Question: I am using 'TableLayout' and Some 'TableRow' elements has 'ListView' inside. Until I load data in 'ListView' All Items in 'TableRow' works fine. As Data has been loaded in 'ListViews' 'layout_width' 'match_parent' and 'fill_parent' stops working.
Note: In this Question I am asking about 'layout_width' issue. My 'layout_height' is working great and also I don't have 'scrolling' issue.
Following is the XML of my Layout.
'''
<?xml version="1.0" encoding="utf-8"?>
<ScrollView xmlns:android="http://schemas.android.com/apk/res/android"
android:id="@+id/sv"
android:layout_width="match_parent"
android:layout_height="match_parent"
android:layout_alignParentLeft="true"
android:layout_alignParentTop="true" >
<TableLayout
android:layout_width="match_parent"
android:layout_height="wrap_content" >
<TableRow
android:id="@+id/tr_lbl_topSongs"
android:layout_width="match_parent"
android:layout_height="wrap_content"
android:background="@color/app_orange"
android:padding="5dp" >
<TextView
android:id="@+id/tv_lbl_topSongs"
android:layout_width="wrap_content"
android:layout_height="wrap_content"
android:text="Top Songs"
android:textAppearance="?android:attr/textAppearanceSmall"
android:textColor="@color/app_white" />
</TableRow>
<TableRow
android:id="@+id/tr_content_topSongs"
android:layout_width="match_parent"
android:layout_height="wrap_content" >
<ListView
android:id="@+id/lv_topSongs"
android:layout_width="match_parent"
android:layout_height="wrap_content" >
</ListView>
</TableRow>
<TableRow
android:id="@+id/tr_viewMore_topSongs"
android:layout_width="match_parent"
android:layout_height="wrap_content"
android:layout_gravity="center_horizontal|center_vertical"
android:background="@color/app_offwhite"
android:gravity="center_horizontal|center_vertical"
android:padding="5dp" >
<TextView
android:id="@+id/tv_viewMore_topSongs"
android:layout_width="wrap_content"
android:layout_height="wrap_content"
android:text="View More"
android:textAppearance="?android:attr/textAppearanceSmall"
android:textColor="@color/app_gray" />
</TableRow>
<TableRow
android:id="@+id/tr_lbl_topVideos"
android:layout_width="match_parent"
android:layout_height="wrap_content"
android:background="@color/app_orange"
android:padding="5dp" >
<TextView
android:id="@+id/tv_lbl_topVideos"
android:layout_width="wrap_content"
android:layout_height="wrap_content"
android:text="Top Videos"
android:textAppearance="?android:attr/textAppearanceSmall"
android:textColor="@color/app_white" />
</TableRow>
<TableRow
android:id="@+id/tr_content_topVideos"
android:layout_width="match_parent"
android:layout_height="wrap_content" >
<ListView
android:id="@+id/lv_topVideos"
android:layout_width="match_parent"
android:layout_height="wrap_content" >
</ListView>
</TableRow>
<TableRow
android:id="@+id/tr_viewMore_topVideos"
android:layout_width="match_parent"
android:layout_height="wrap_content"
android:layout_gravity="center_horizontal|center_vertical"
android:background="@color/app_offwhite"
android:gravity="center_horizontal|center_vertical"
android:padding="5dp" >
<TextView
android:id="@+id/tv_viewMore_topVideos"
android:layout_width="wrap_content"
android:layout_height="wrap_content"
android:text="View More"
android:textAppearance="?android:attr/textAppearanceSmall"
android:textColor="@color/app_gray" />
</TableRow>
<TableRow
android:id="@+id/tr_lbl_topRingtones"
android:layout_width="match_parent"
android:layout_height="wrap_content"
android:background="@color/app_orange"
android:padding="5dp" >
<TextView
android:id="@+id/tv_lbl_topRingtones"
android:layout_width="wrap_content"
android:layout_height="wrap_content"
android:text="Top Ringtones"
android:textAppearance="?android:attr/textAppearanceSmall"
android:textColor="@color/app_white" />
</TableRow>
<TableRow
android:id="@+id/tr_content_topRingtones"
android:layout_width="match_parent"
android:layout_height="wrap_content" >
<ListView
android:id="@+id/lv_topRingtones"
android:layout_width="match_parent"
android:layout_height="wrap_content" >
</ListView>
</TableRow>
<TableRow
android:id="@+id/tr_viewMore_topRingtones"
android:layout_width="match_parent"
android:layout_height="wrap_content"
android:layout_gravity="center_horizontal|center_vertical"
android:background="@color/app_offwhite"
android:gravity="center_horizontal|center_vertical"
android:padding="5dp" >
<TextView
android:id="@+id/tv_viewMore_topRingtones"
android:layout_width="wrap_content"
android:layout_height="wrap_content"
android:text="View More"
android:textAppearance="?android:attr/textAppearanceSmall"
android:textColor="@color/app_gray" />
</TableRow>
</TableLayout>
</ScrollView>
'''
Update:
I have managed to use ListView inside of ScrollView with following codes.
I registered TouchListner
'''
lv_topSongs = (ListView) rootView.findViewById(R.id.lv_topSongs);
lv_topSongs.setOnTouchListener(this);
'''
My TouchListner in which I am passing touch event to ScrollView and Disabling Touch Even on ListView.
'''
@Override
public boolean onTouch(View v, MotionEvent event) {
v.getParent().requestDisallowInterceptTouchEvent(true);
mScrollView.onTouchEvent(event);
return false;
}
'''
I am setting height after loading data in ListView With following Code.
'setListViewHeightBasedOnChildren(lv_topSongs);'
And My 'setListViewHeightBasedOnChildren' function
'''
/**** Method for Setting the Height of the ListView dynamically.
**** Hack to fix the issue of not showing all the items of the ListView
**** when placed inside a ScrollView ****/
public static void setListViewHeightBasedOnChildren(ListView listView) {
ListAdapter listAdapter = listView.getAdapter();
if (listAdapter == null)
return;
int desiredWidth = MeasureSpec.makeMeasureSpec(listView.getWidth(), MeasureSpec.UNSPECIFIED);
int totalHeight = 0;
View view = null;
for (int i = 0; i < listAdapter.getCount(); i++) {
view = listAdapter.getView(i, view, listView);
if (i == 0)
view.setLayoutParams(new ViewGroup.LayoutParams(desiredWidth, LayoutParams.WRAP_CONTENT));
view.measure(desiredWidth, MeasureSpec.UNSPECIFIED);
totalHeight += view.getMeasuredHeight();
}
ViewGroup.LayoutParams params = listView.getLayoutParams();
params.height = totalHeight + (listView.getDividerHeight() * (listAdapter.getCount() - 1));
params.width = LayoutParams.MATCH_PARENT;
listView.setLayoutParams(params);
listView.requestLayout();
}
'''
Screenshot

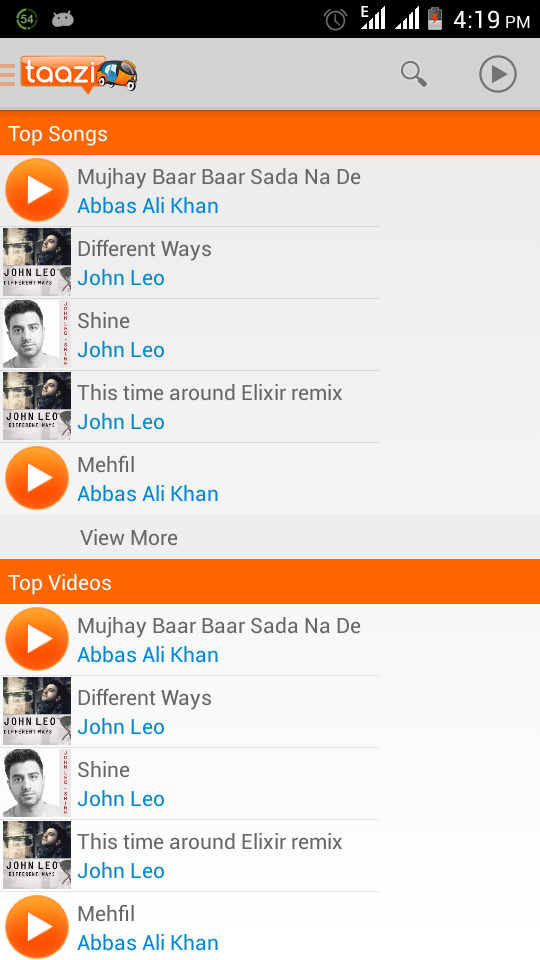
Answer: I solved this Problem by Assigning weight to 'ListView' 'android:layout_weight="1"'.
Still unable to understand why I have to assign weight even there is only one Item in 'TableRow' however This solved my problem.